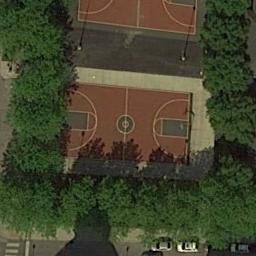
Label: basketball_court